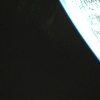
Label: space